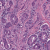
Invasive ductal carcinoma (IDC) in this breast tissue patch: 1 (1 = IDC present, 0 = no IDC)